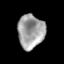
Tissue: prostate
Cell type: T cells
Senescence score: 0.3582
Nuclear area (px): 880
Mean DAPI intensity: 161.285